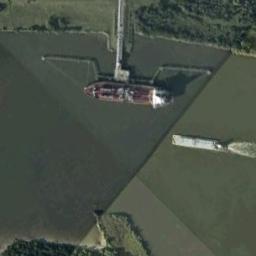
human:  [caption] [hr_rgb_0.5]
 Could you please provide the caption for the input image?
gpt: The orange ship is docked at the dock and another white ship is sailing next to it .

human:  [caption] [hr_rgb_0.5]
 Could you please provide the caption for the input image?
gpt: There are many trees beside the ships .

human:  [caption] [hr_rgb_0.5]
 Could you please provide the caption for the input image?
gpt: A red tanker docked by the dock, With a white ship sailing by .

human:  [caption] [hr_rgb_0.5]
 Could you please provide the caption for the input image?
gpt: There is a ship on the shore next to grass and trees .

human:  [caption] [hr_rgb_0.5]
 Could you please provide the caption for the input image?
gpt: There are two ships on the river .